【题型】选择题　【知识点】平面几何　【难度】easy
如图, 菱形 $ABCD$ 中, 对角线 $AC=12$, $BD=16$, $\angle ABD=\alpha$。下列结论正确的是( )

A. $\sin \alpha = \frac{4}{5}$
B. $\tan \alpha = \frac{4}{3}$
C. $\cos \alpha = \frac{3}{5}$
D. $\tan \alpha = \frac{3}{4}$
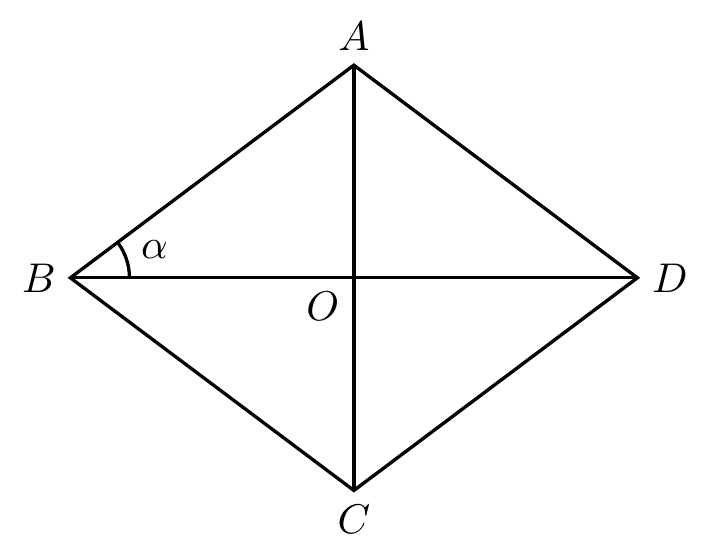
【解答】
解：如图, $AC$ 与 $BD$ 交于点 $O$,

$\because$ 四边形 $ABCD$ 是菱形, $AC=12$, $BD=16$,

$\therefore AC \perp BD$, $OA=OC=6$, $BO=DO=8$,

$\therefore AB = \sqrt{OA^2+OB^2} = \sqrt{36+64} = 10$,

$\therefore \sin \alpha = \frac{OA}{AB} = \frac{6}{10} = \frac{3}{5}$, $\cos \alpha = \frac{OB}{AB} = \frac{8}{10} = \frac{4}{5}$, $\tan \alpha = \frac{OA}{OB} = \frac{6}{8} = \frac{3}{4}$。

故选：D。